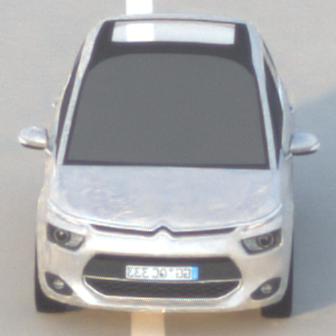
Make: Citroen
Model: Grand C4 Picasso VTi 120
Detailed model: Grand C4 Picasso (II)
Model produced from: 2013/10
Model produced until: 2015/02
Doors: 5
Color: white
Road condition: dry road
Daytime: sunrise or sunset
Contrast: low contrast